A spectrogram of one vibration snapshot from a rotating-machine test bench is shown (time on one axis, frequency on the other). What is the most likely rotor condition (normal, misalignment, unbalance, looseness)?
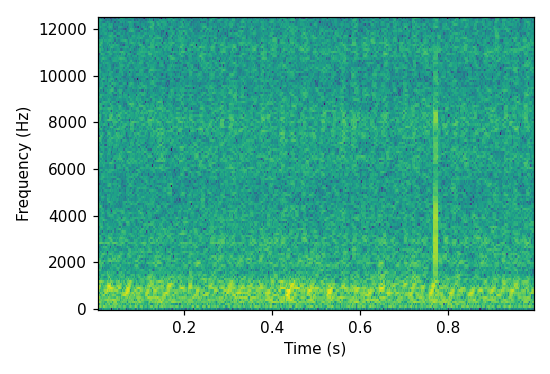
Answer: misalignment